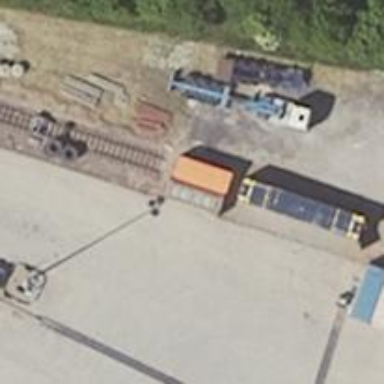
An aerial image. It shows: Railway yard in service.